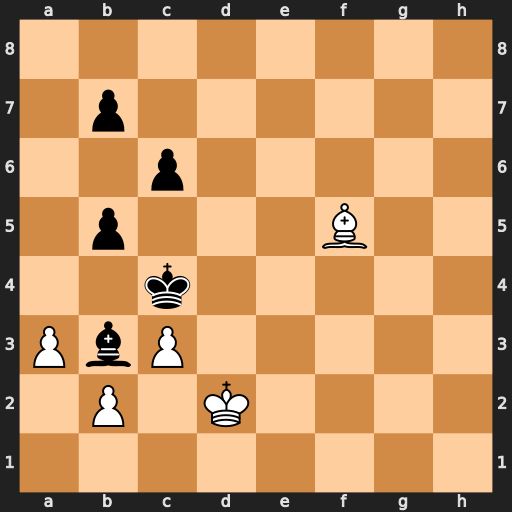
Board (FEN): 8/1p6/2p5/1p3B2/2k5/PbP5/1P1K4/8
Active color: w
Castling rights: -
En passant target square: -
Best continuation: Be6+ Kc5 Bxb3